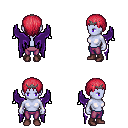
a pixel art fantasy rpg character, female body template, dark elf, purple skin, purple wings, magenta pants, ruby red plain hairstyle, iron tiara, maroon shoes, four views (front, back, left, right), 2x2 character sprite sheet, small pixel art, hard edges, no anti-aliasing